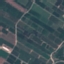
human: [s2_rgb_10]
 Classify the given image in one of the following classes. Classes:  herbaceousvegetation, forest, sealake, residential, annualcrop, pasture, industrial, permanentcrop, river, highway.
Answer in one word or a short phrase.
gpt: PermanentCrop